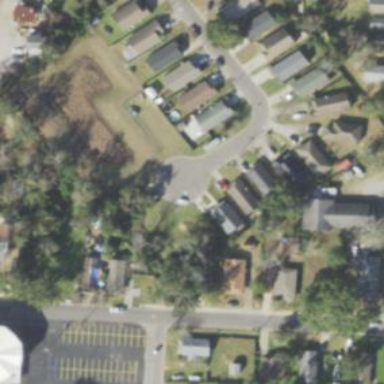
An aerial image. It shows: This residential area consists of single-family homes.